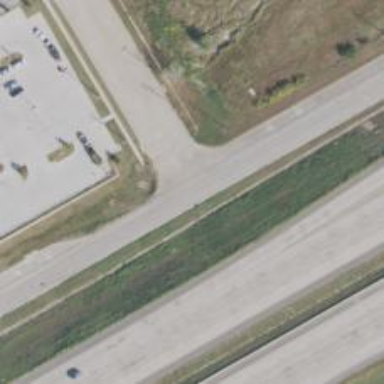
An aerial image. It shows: Secondary road with frontage road alongside.